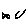
Label: fish